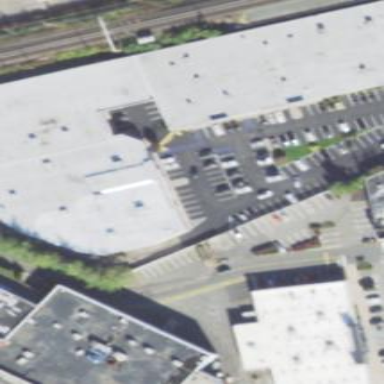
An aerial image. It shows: Retail building.